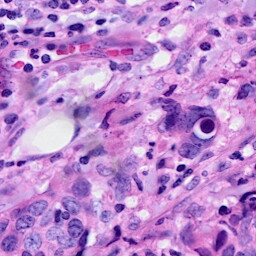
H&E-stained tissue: Breast